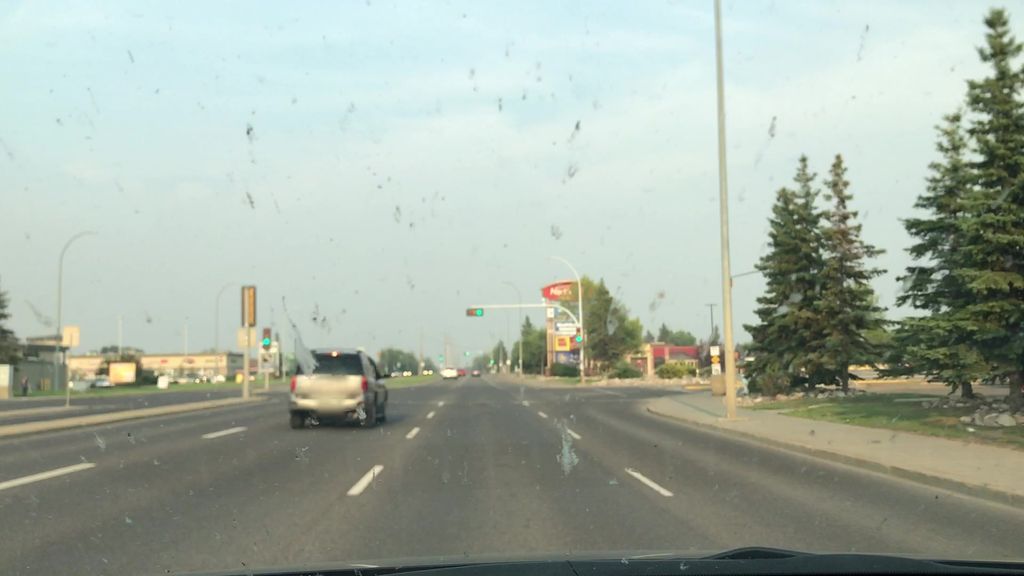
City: edmonton